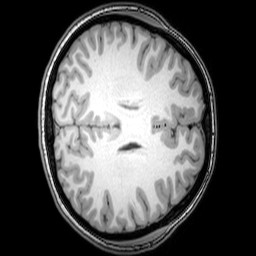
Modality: T1w
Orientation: axial
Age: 20
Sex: female
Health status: healthy
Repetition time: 0.081 s
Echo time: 0.037 s